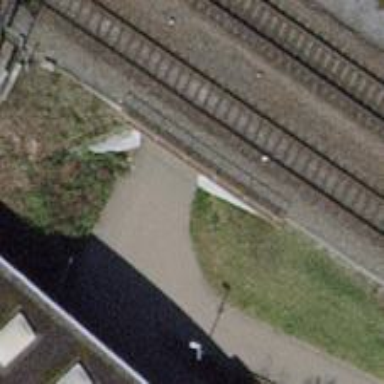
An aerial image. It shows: Tunnel for cycleway with asphalt surface.